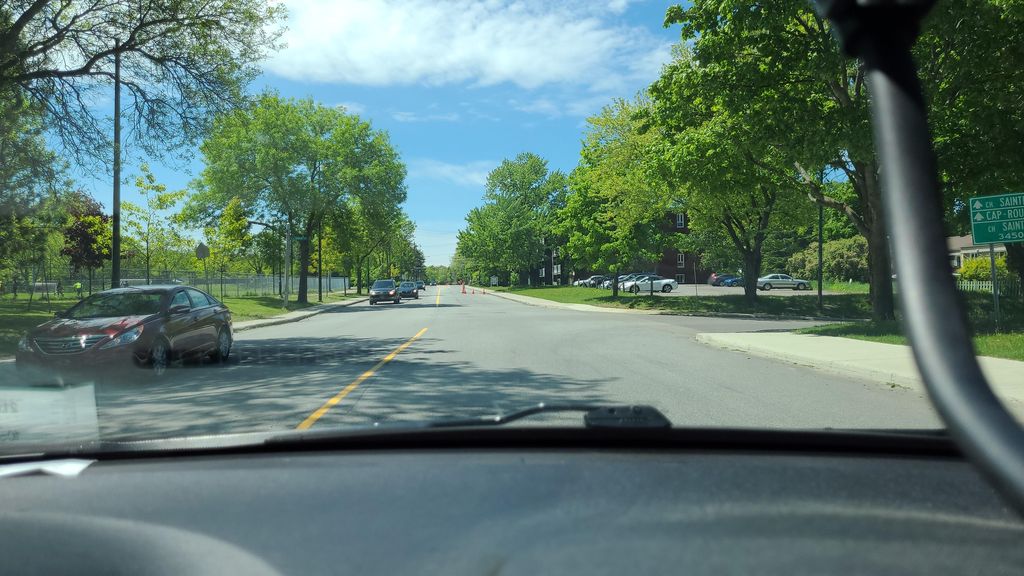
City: quebec_city